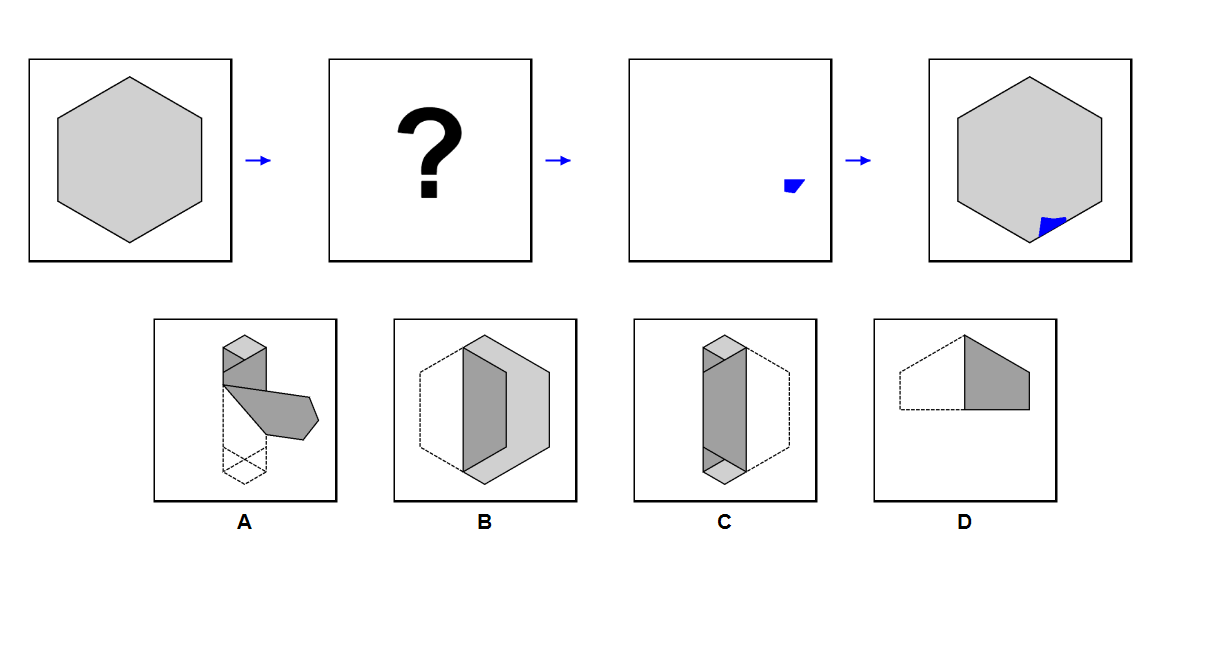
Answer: D